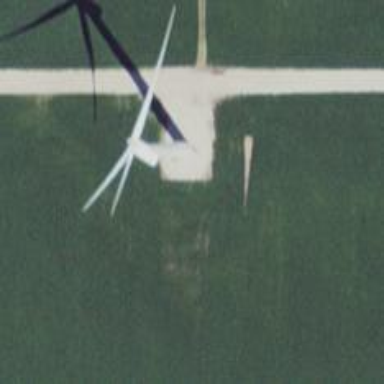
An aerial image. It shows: Wind generator powered by horizontal-axis wind turbine.